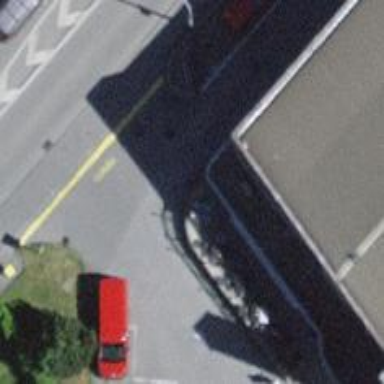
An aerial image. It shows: Post box.